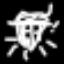
Label: diamond